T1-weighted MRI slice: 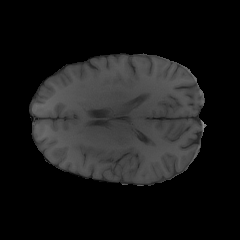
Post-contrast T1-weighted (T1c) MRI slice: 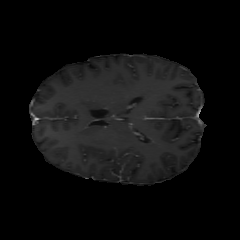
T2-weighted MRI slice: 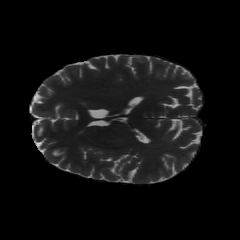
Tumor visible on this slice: no